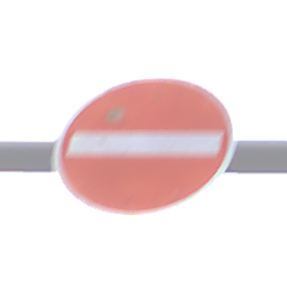
Verkehrszeichen: VerbotDerEinfahrt
Umgebung: Outdoor, Suburban
Tageszeit: Midday
Wetter: Overcast
Licht: Natural
Jahreszeit: NotSpecified
Kontrast: LowContrast